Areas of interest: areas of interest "Shenzhou International Plaza"
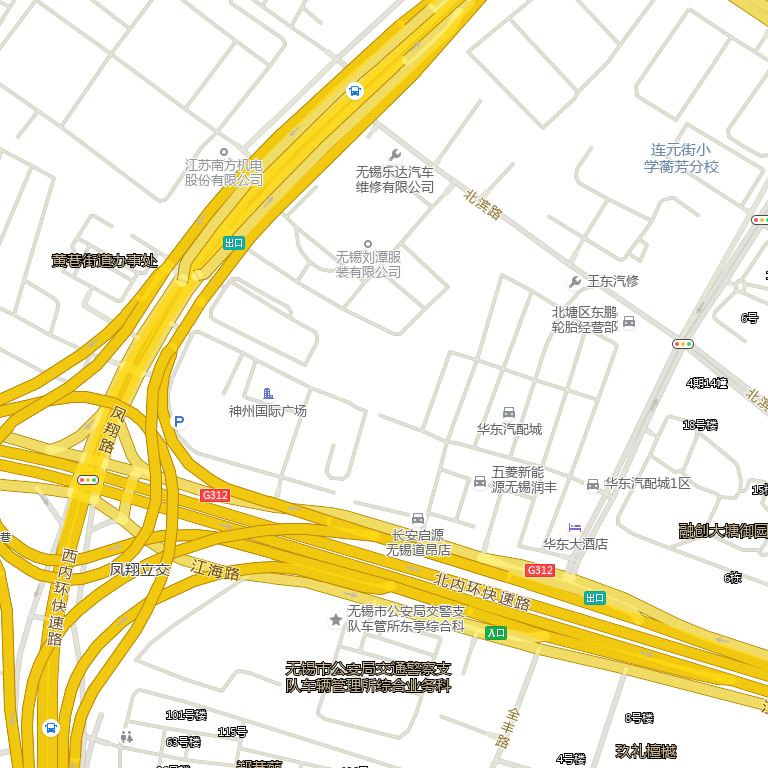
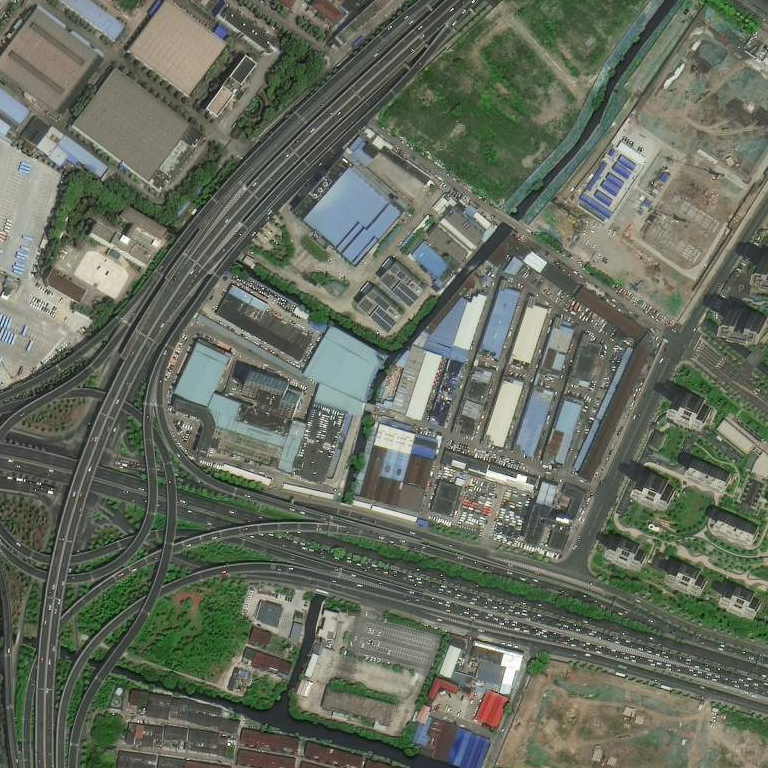